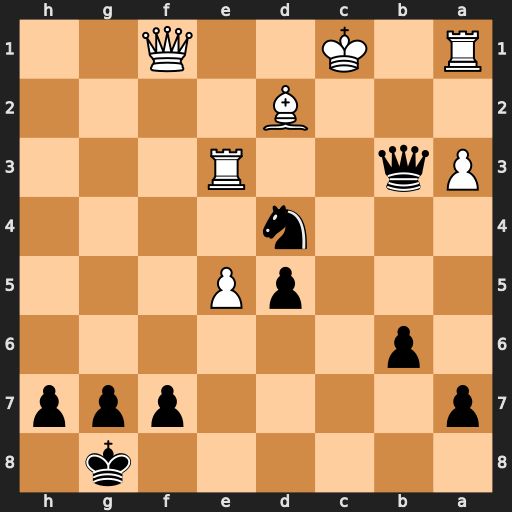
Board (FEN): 6k1/p4ppp/1p6/3pP3/3n4/Pq2R3/3B4/R1K2Q2
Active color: b
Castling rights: -
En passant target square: -
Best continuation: Qc2#